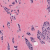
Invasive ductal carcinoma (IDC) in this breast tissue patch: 1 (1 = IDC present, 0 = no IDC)